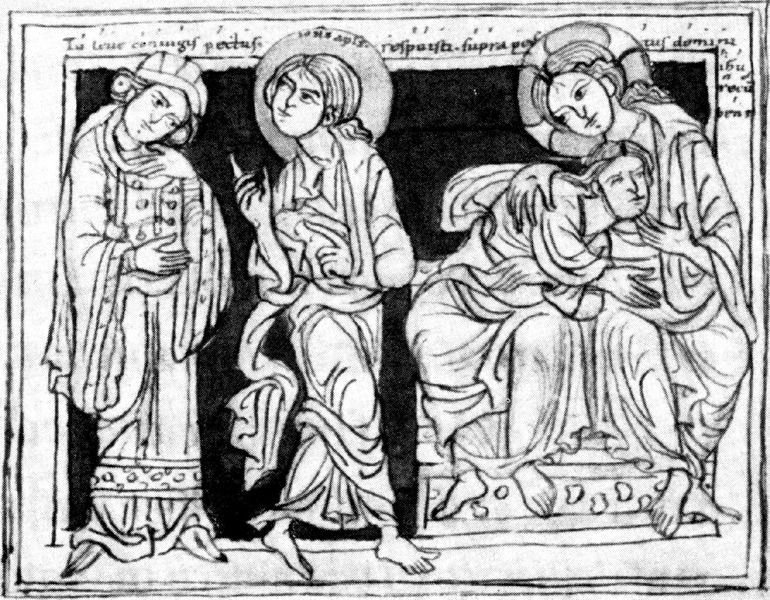
Titel: Johannes verläßt seine Frau; Johannes an der Brust Christi
Schlagwörter: fuß, mann, weiß, frauen, menschen, sitzen, frau, kleid, männer, schwarz, zeichnung, tuch, leute, malerei, mütze, bibel, falten, johannes, rahmen, stehen, trauer, bild, hände, kirche, gewand, mantel, personen, füße, schrift, schuhe, grafik, bischof, thron, inschrift, vier, barfuss, tusche, kreuz, druck, radierung, stich, lithografie, illustration, text, pergament, trost, heiligenschein, christus, jesus, schreiben, mittelalter, heiliger, heilige, heilig, maria, handschrift, altarbild, latein, zitter, buchmalerei, karolinger, bilderahmen, heiige, vuch, muskik